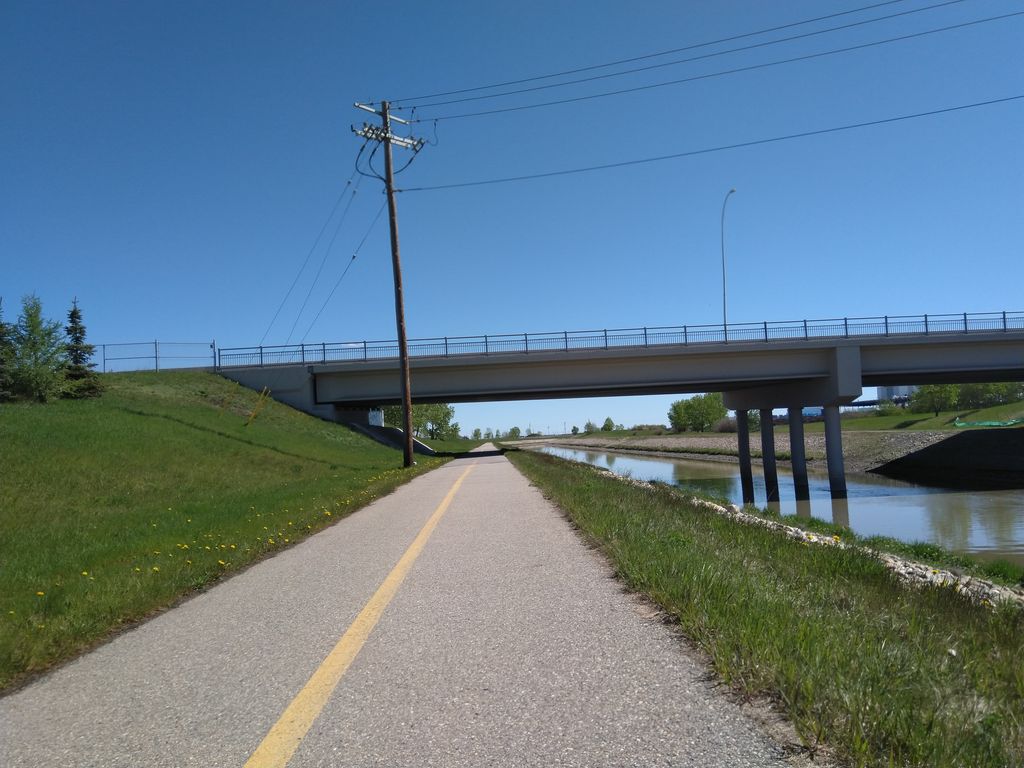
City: calgary